Question: I have a question about intensity inhomogeneity. I read a paper, it defined a way to calculate the intensity inhomogeneity based on average filter:

Let see my problem, I have a image I (below code) and a average filter with r=3. I want to calculate image transformation J based on formula (17). Could you help me to implement it by matlab code? Thank you so much.
This is my code
'''
%Create image I
I=[3 5 5 2 0 0 6 13 1
0 3 7 5 0 0 2 8 6
4 5 5 4 2 1 3 5 9
17 10 3 1 3 7 9 9 0
7 25 0 0 5 0 10 13 2
111 105 25 19 13 11 11 8 0
103 105 15 26 0 12 2 6 0
234 238 144 140 51 44 7 8 8
231 227 150 146 43 50 8 16 9
];
%% Create filter AF
size=3; % scale parameter in Average kernel
AF=fspecial('average',[size,size]); % Average kernel
%%How to calculate CN and J
CN=mean(I(:));%Correct?
J=???
'''
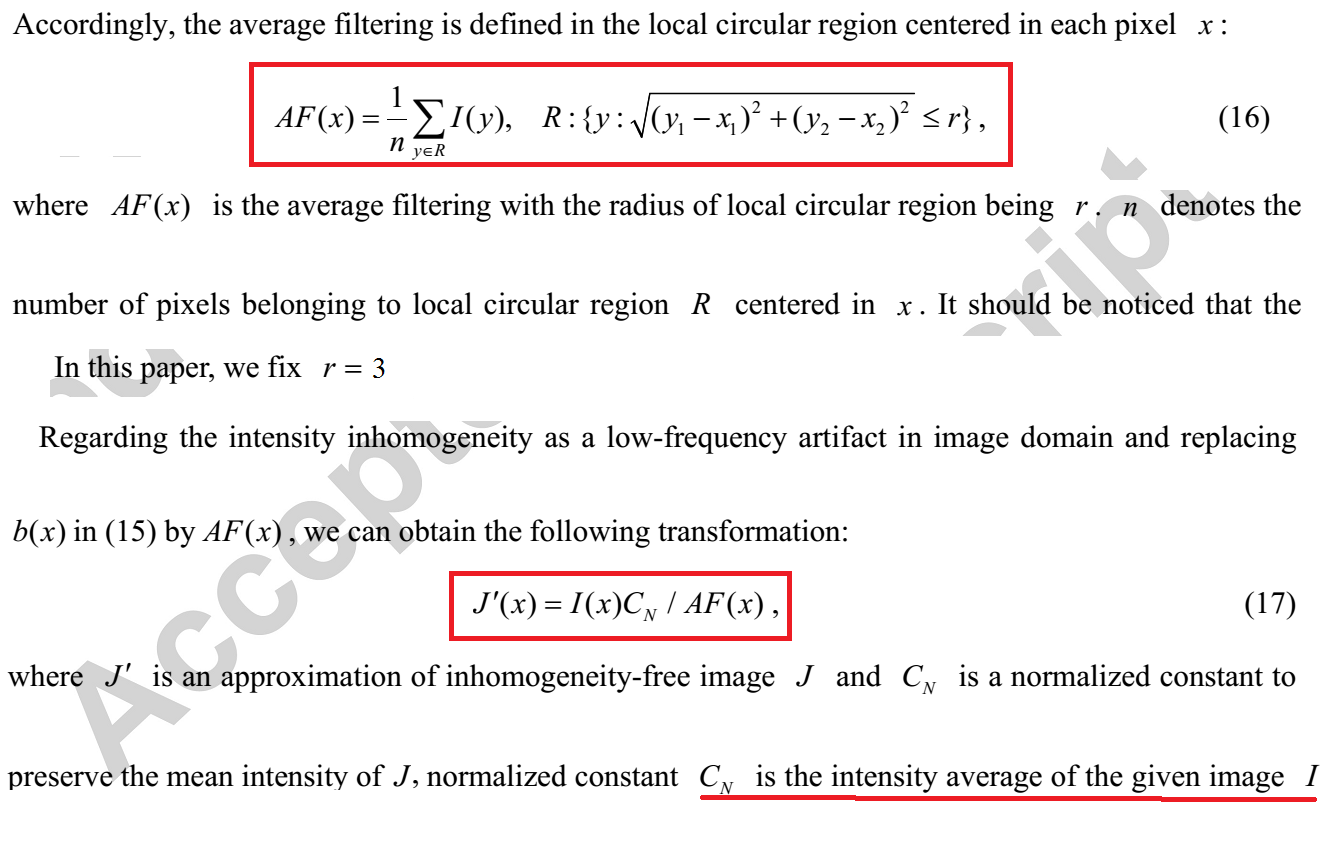
Answer: You're pretty close! The mean intensity is calculated correctly; all you are missing to calculate J is apply the filter defined with fspecial to your image:
Here is the code:
'''
clc
clear
%Create image I
I=[3 5 5 2 0 0 6 13 1
0 3 7 5 0 0 2 8 6
4 5 5 4 2 1 3 5 9
17 10 3 1 3 7 9 9 0
7 25 0 0 5 0 10 13 2
111 105 25 19 13 11 11 8 0
103 105 15 26 0 12 2 6 0
234 238 144 140 51 44 7 8 8
231 227 150 146 43 50 8 16 9
];
% Create filter AF
size=3; % scale parameter in Average kernel
AF=fspecial('average',[size,size]); % Average kernel
%%How to calculate CN and J
CN=mean(I(:)); % This is correct
J = (CN*I)./imfilter(I,AF); % Apply the filter to the image
figure;
subplot(1,2,1)
image(I)
subplot(1,2,2)
image(J)
'''
Resulting in the following: